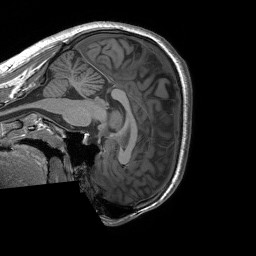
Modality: T1w
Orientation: sagittal